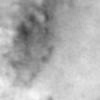
Label: no_change